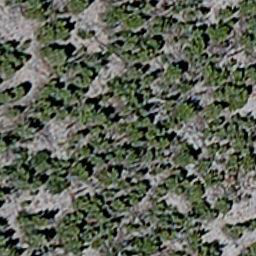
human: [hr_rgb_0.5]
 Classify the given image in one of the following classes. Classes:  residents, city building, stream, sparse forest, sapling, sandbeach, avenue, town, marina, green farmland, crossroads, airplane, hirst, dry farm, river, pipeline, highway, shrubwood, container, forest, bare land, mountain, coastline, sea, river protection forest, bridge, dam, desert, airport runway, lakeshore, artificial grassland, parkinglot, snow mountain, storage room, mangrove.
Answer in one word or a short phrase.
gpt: sparse forest